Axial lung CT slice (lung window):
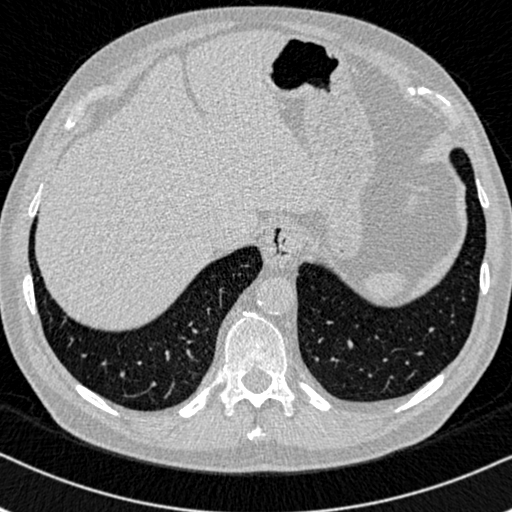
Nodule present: no